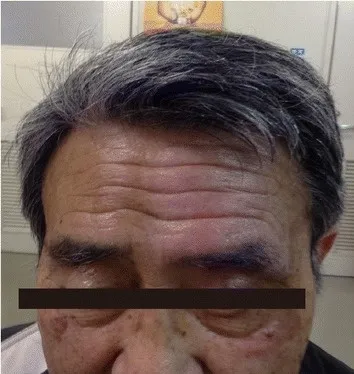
Photograph of the patient taken at 1 week after the supraorbital nerve block using 4% tetracaine dissolved with 0.5% bupivacaine. Mild edema around his left eyelids was observed.
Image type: medical_photograph (skin_photograph)